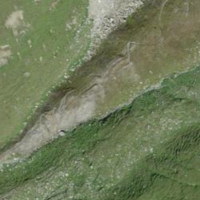
EUNIS habitat code: 26
Species observed at this site:
Campanula thyrsoides